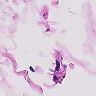
Metastatic tissue present: no